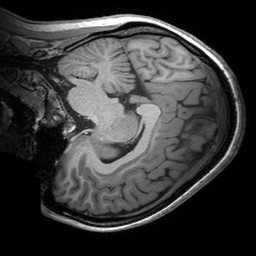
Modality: T1w
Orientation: sagittal
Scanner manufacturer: siemens
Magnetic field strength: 3 T
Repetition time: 2.53 s
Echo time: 0.00299 s